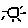
Label: sun